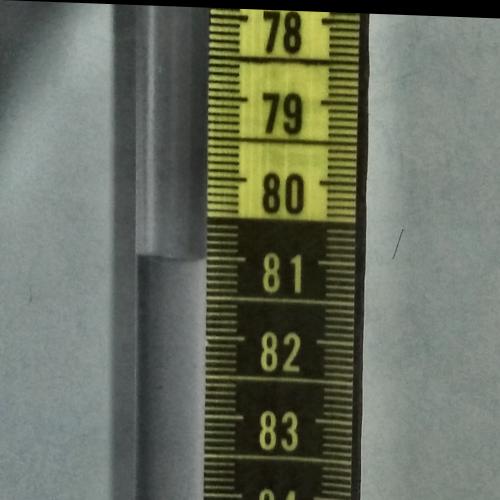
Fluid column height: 81.0 cm